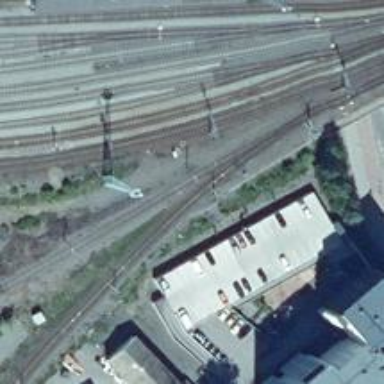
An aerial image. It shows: Railway track with contact lines for electrification.